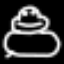
Label: frog